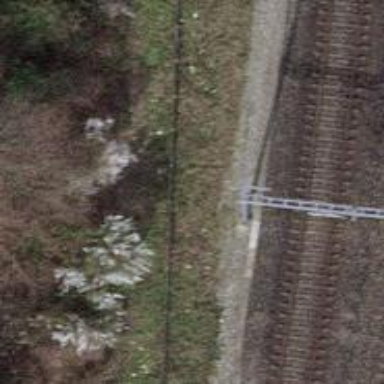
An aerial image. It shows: Power pole.